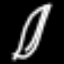
Label: leaf